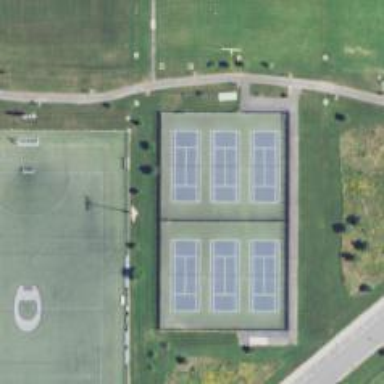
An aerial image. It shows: Tennis court on pitch.